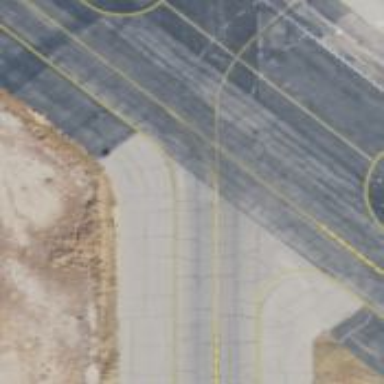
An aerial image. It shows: View of taxiway at the airport.